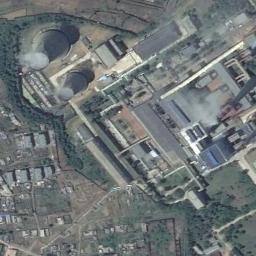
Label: thermal_power_station